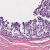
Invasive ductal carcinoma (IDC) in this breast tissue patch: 0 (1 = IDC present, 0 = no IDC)